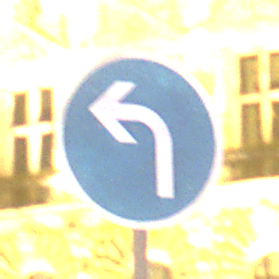
Verkehrszeichen: VorgeschriebeneFahrtrichtungLinks
Umgebung: Outdoor, Urban
Tageszeit: Night
Wetter: Overcast
Licht: Artificial
Jahreszeit: NotSpecified
Kontrast: MediumContrast